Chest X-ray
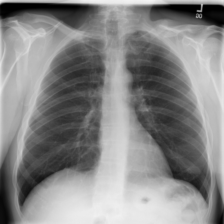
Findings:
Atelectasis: negative
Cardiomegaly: negative
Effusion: negative
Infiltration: negative
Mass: negative
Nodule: negative
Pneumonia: negative
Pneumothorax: negative
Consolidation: negative
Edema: negative
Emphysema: negative
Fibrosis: negative
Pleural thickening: negative
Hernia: negative